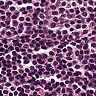
Metastatic tissue present: no